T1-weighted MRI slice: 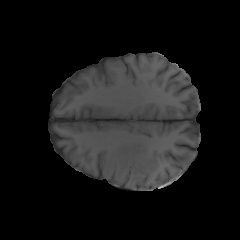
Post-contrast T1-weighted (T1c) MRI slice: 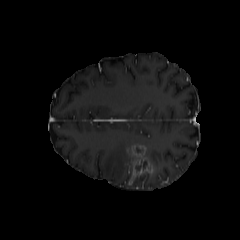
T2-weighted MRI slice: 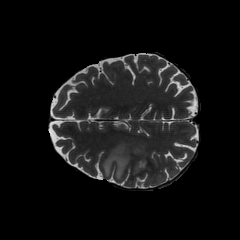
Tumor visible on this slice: yes